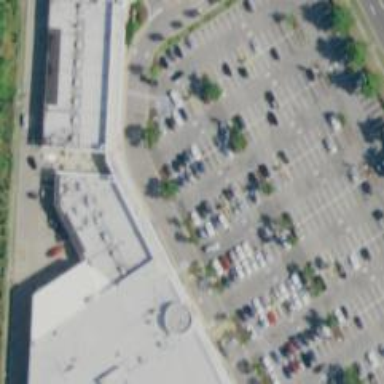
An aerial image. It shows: Trolley bay.